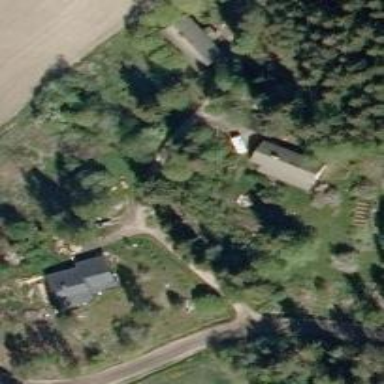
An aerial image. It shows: Driveway.